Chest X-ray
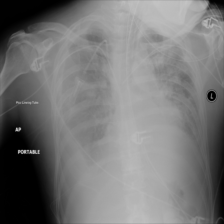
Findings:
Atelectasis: negative
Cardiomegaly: negative
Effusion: negative
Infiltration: negative
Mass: negative
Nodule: negative
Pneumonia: negative
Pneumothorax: negative
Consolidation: negative
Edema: negative
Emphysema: negative
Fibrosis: negative
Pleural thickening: negative
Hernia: negative